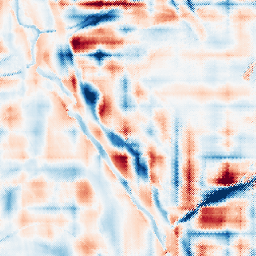
Category: wavelet
Decomposition family: wavelet_reverse_biorthogonal
Decomposition parameters: wavelet: rbio2.4
level: 5
Upsampling method: regularized
Upsampling parameters: scale: 4
lambda_reg: 0.1
Upsampling scale: 4